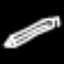
Label: pencil